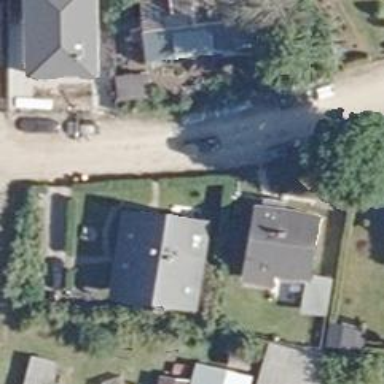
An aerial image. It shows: Gravel road in residential area.